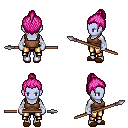
a pixel art fantasy rpg character, female body template, dark elf, purple skin, brown pirate shirt, gold greaves, pink short topknot hairstyle, white cloth bandages, brown slippers, spear, four views (front, back, left, right), 2x2 character sprite sheet, small pixel art, hard edges, no anti-aliasing